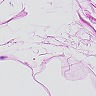
Metastatic tissue present: no